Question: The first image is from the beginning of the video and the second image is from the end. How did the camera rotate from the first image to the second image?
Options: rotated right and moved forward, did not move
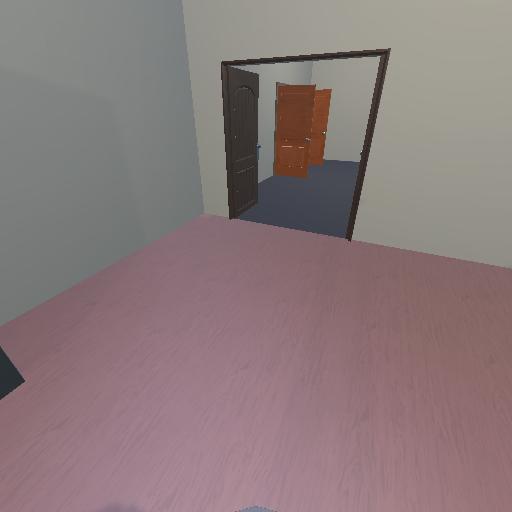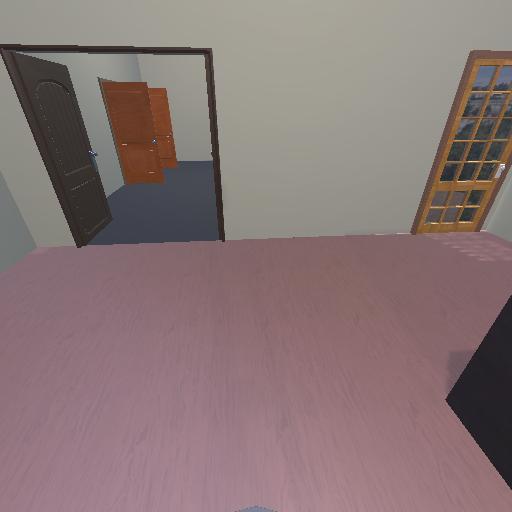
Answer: rotated right and moved forward